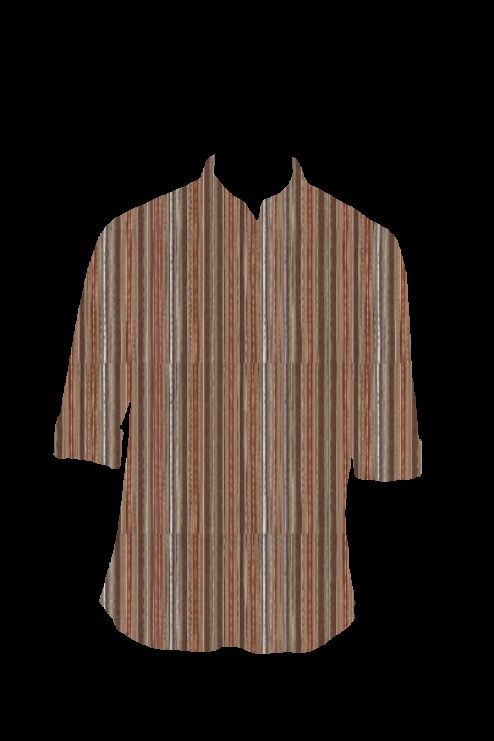
brown multi stripe tee